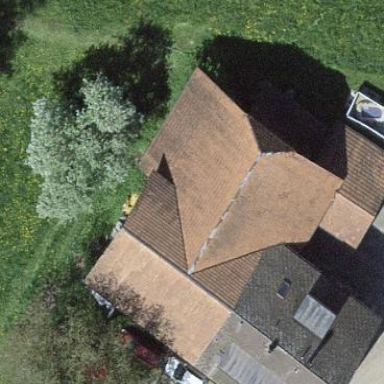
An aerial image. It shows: Farm building.